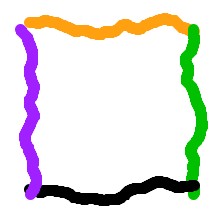
Shape: square